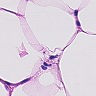
Metastatic tissue present: no